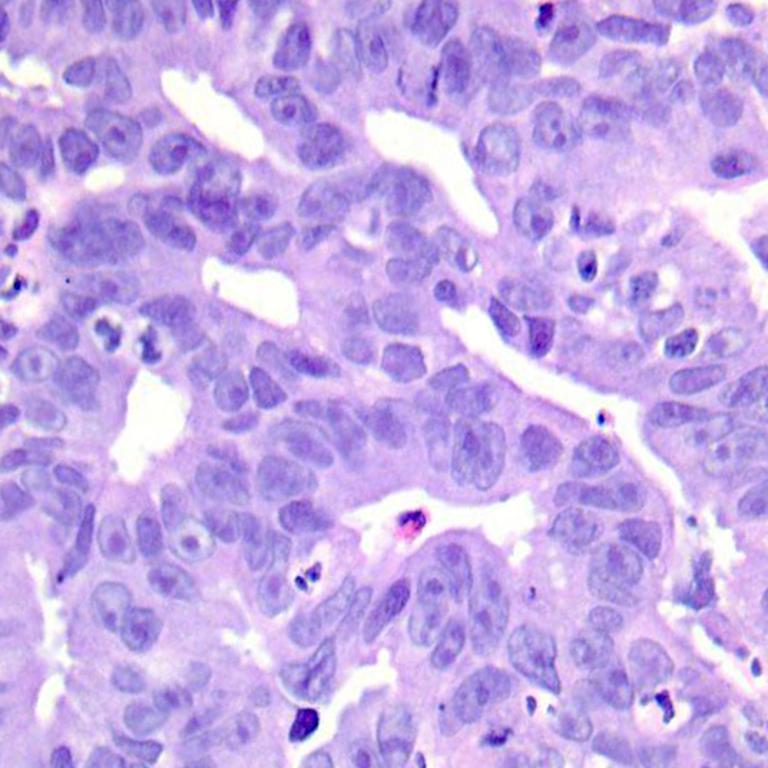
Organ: colon
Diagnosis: adenocarcinomas